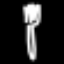
Label: fork